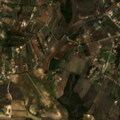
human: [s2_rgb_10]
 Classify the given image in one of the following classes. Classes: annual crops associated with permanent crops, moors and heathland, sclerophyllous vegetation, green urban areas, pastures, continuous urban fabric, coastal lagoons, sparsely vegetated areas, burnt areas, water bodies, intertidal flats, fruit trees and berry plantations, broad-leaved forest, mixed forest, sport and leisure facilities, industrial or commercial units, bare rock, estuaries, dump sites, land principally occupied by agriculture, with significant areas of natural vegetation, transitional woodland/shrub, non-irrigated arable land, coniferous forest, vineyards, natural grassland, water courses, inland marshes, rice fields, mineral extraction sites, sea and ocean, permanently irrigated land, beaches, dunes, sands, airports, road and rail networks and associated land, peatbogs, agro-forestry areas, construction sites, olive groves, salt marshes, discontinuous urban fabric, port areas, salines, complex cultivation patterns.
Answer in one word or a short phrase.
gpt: continuous urban fabric, complex cultivation patterns